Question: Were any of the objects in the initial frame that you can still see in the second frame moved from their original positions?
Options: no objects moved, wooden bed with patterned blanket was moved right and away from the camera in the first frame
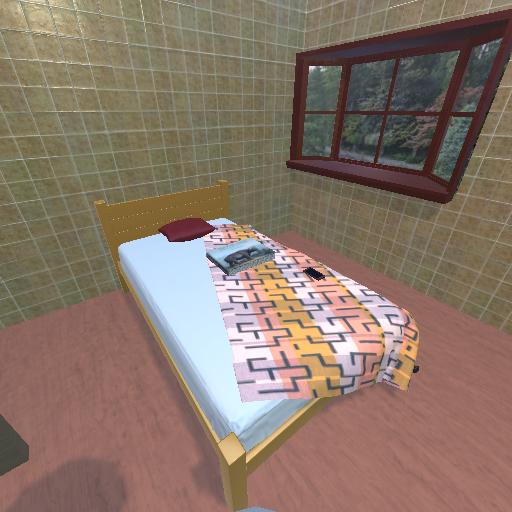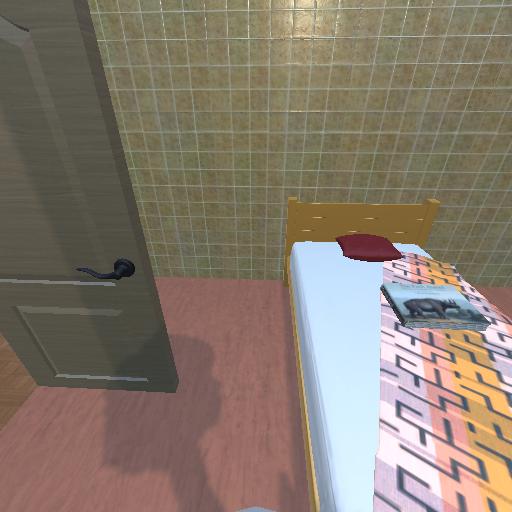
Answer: no objects moved